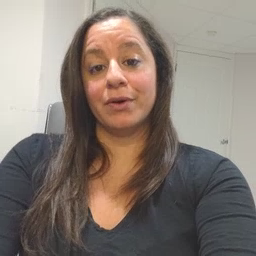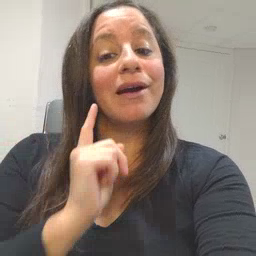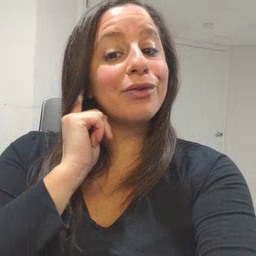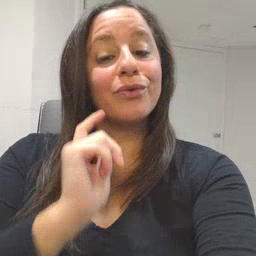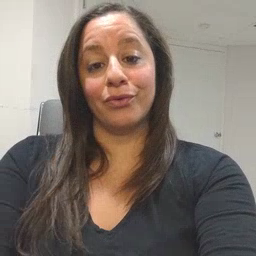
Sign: ear